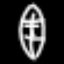
Label: leaf